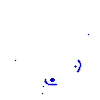
Particle: pion